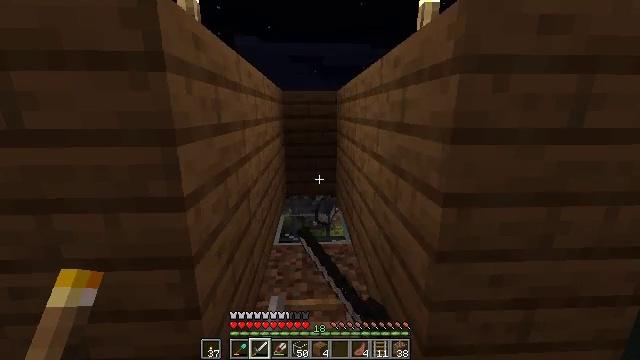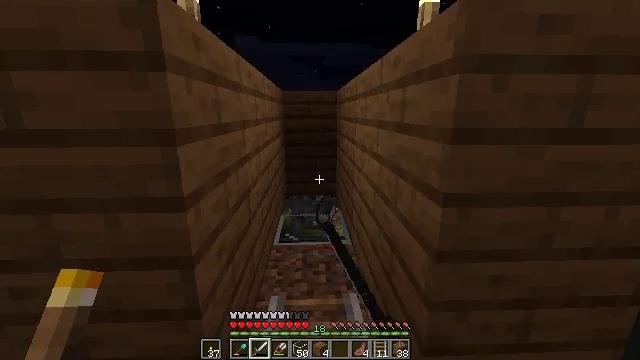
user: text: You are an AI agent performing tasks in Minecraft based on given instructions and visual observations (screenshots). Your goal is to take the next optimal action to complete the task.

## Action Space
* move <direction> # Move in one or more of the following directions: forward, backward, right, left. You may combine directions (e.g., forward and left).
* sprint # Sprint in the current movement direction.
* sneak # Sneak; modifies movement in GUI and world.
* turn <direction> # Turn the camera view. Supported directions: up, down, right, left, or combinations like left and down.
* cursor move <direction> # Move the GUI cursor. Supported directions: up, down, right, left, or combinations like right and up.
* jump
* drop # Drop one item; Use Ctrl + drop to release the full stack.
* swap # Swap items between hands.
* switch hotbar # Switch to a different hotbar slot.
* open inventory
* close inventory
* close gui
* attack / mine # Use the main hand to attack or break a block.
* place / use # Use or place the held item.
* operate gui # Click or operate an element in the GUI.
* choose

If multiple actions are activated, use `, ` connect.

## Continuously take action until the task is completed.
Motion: motion action
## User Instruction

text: Attack the glass to break it.
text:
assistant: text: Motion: attack / mine
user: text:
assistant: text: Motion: attack / mine